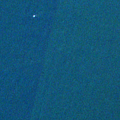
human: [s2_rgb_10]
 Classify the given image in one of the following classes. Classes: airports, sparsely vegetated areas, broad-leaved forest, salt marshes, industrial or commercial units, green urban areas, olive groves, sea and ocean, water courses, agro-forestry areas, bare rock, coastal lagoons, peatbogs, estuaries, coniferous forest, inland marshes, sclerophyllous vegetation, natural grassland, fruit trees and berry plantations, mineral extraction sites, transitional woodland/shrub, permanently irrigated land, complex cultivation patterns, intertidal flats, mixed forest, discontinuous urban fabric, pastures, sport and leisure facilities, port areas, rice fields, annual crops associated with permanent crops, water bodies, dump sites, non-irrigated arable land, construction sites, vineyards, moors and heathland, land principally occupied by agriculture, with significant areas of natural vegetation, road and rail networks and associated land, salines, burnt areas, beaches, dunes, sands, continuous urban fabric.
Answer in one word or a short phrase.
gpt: sea and ocean